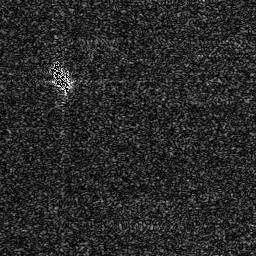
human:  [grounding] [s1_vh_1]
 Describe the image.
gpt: In the satellite image, there is  <ref>1 medium ship </ref> <box>[[19, 24, 26, 36, 0]]</box> located at left.